A scalogram of one vibration snapshot from a rotating bearing is shown, computed with a continuous wavelet transform. Based on the visible evidence, which condition applies: normal, inner_race, outer_race, ball?
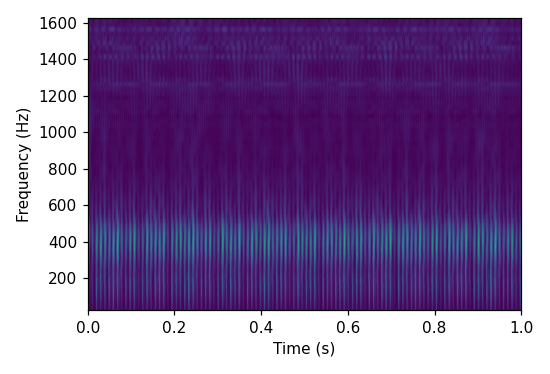
Answer: outer_race